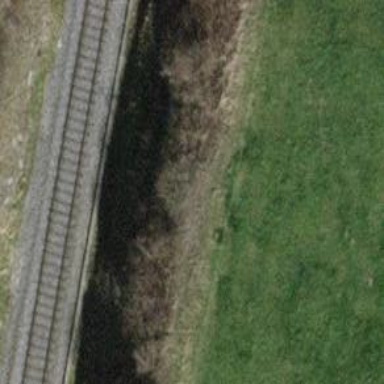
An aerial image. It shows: Hedge barrier.